Milling tool wear sample.
Tool blade image: 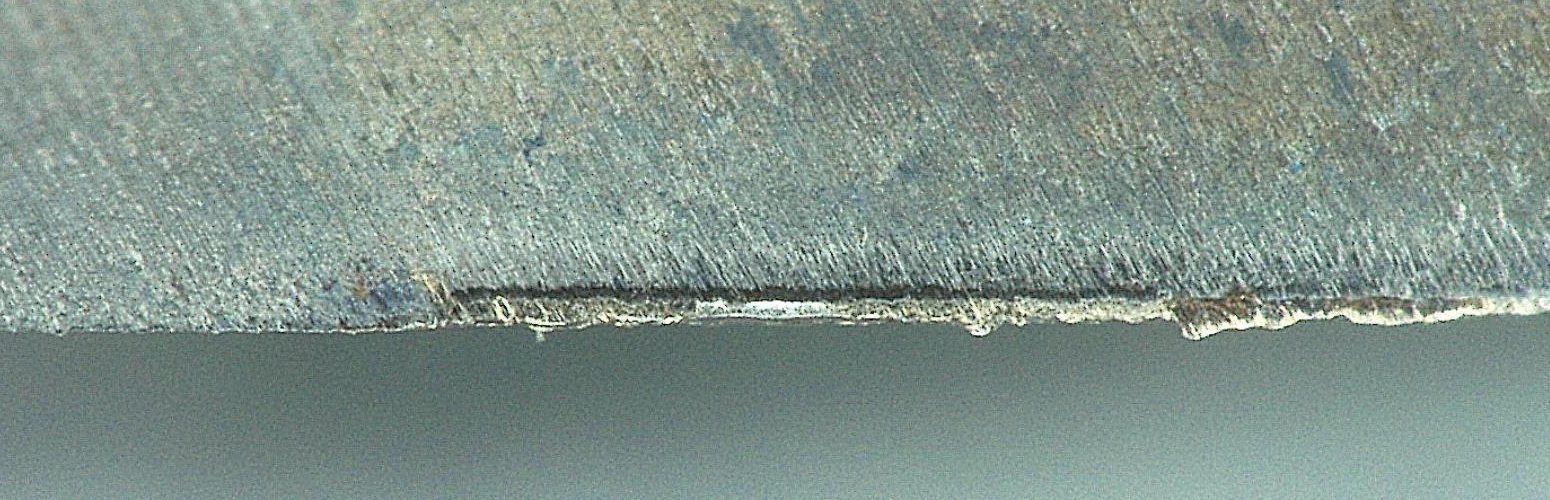
Chip image: 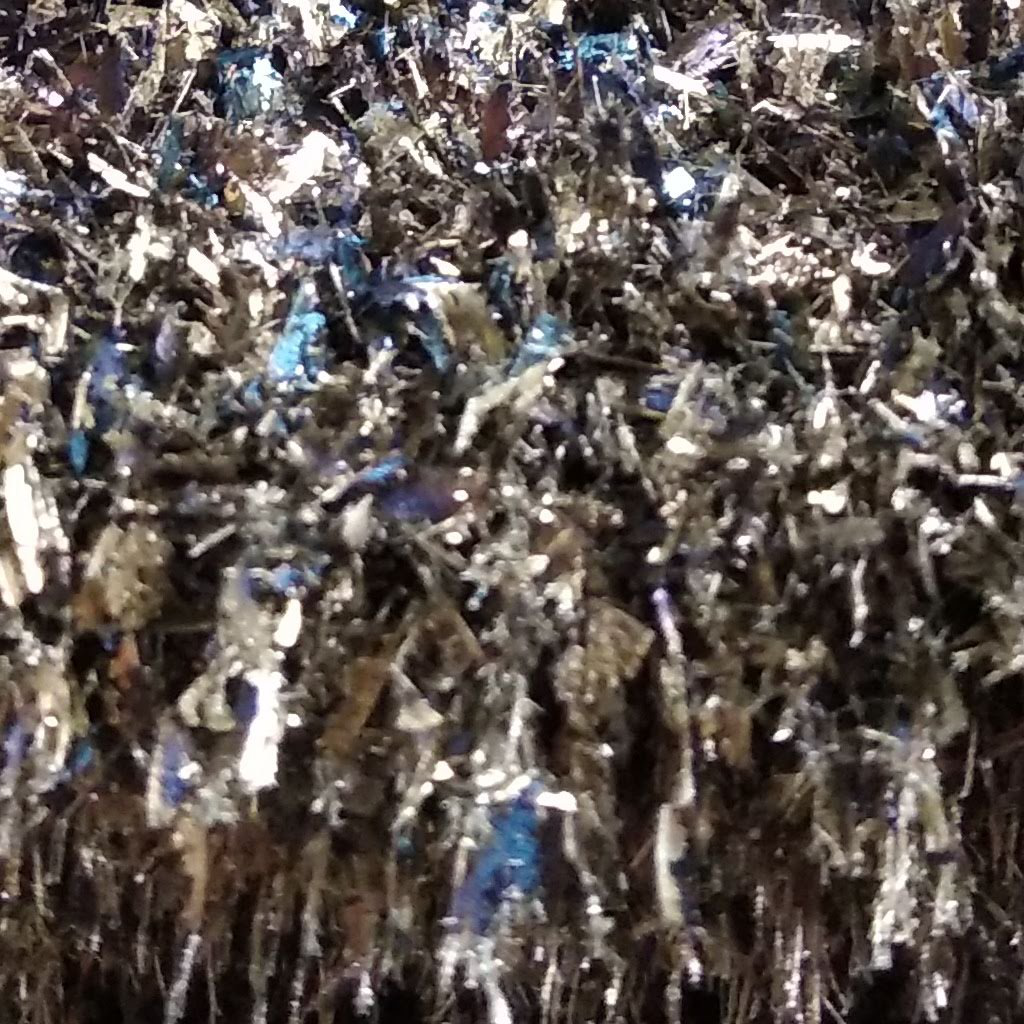
Workpiece image: 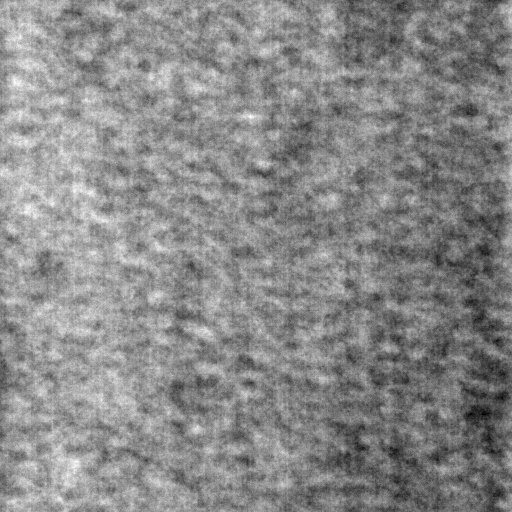
Tool wear state: used
Gaps: 20.13
Flank wear: 107.23
Overhang: 15.78
Force-signal Mel-spectrograms (X, Y, Z axes): 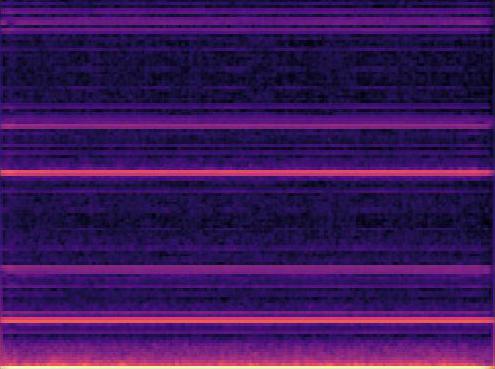 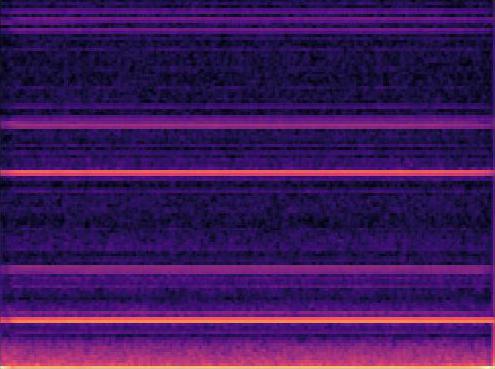 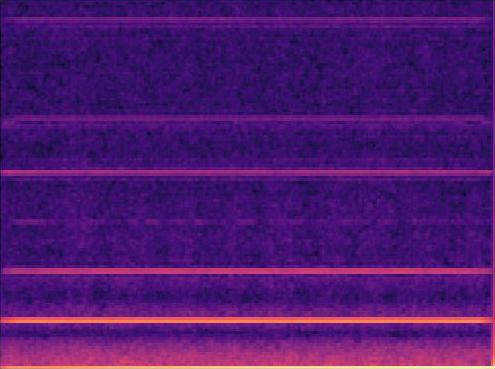
Force-signal scalograms (X, Y, Z axes): 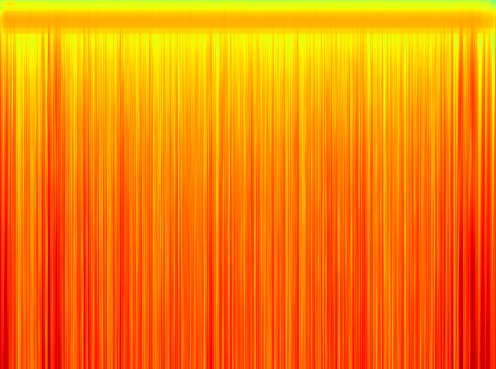 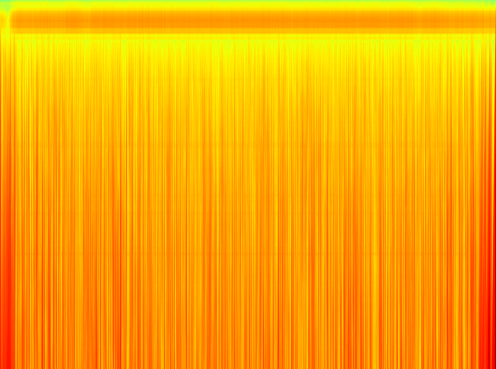 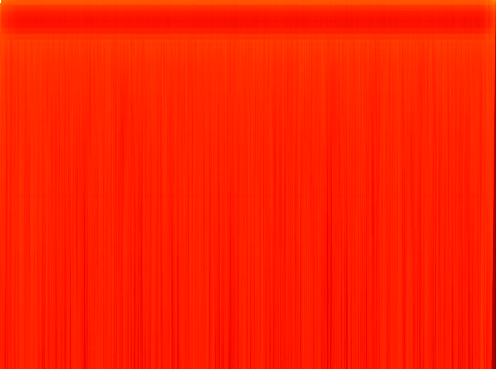
Force phase: steady_state_stabilization_wear